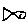
Label: fish